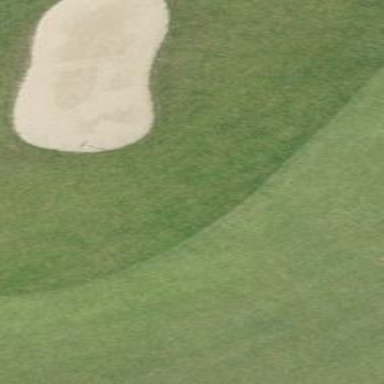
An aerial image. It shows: Bunker on golf course.